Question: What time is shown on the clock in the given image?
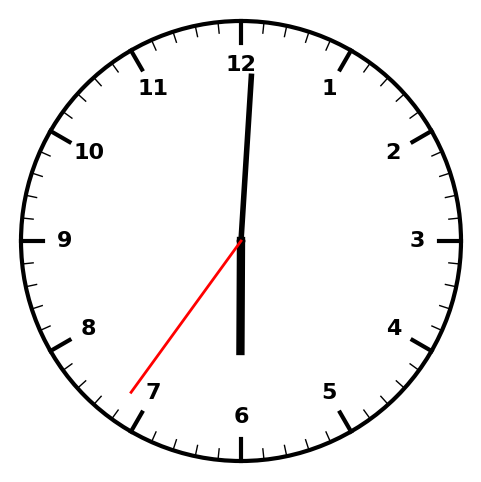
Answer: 06:00:36